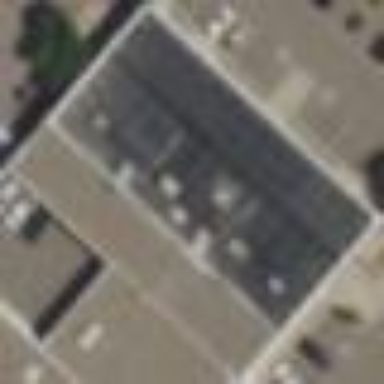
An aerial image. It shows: Building housing car shop.